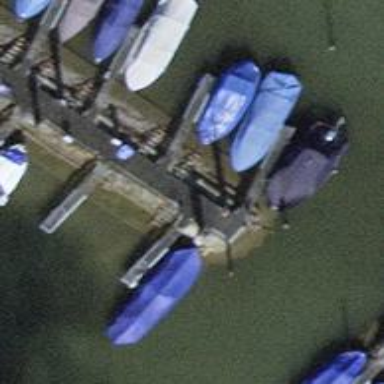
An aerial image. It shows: Man-made pier.